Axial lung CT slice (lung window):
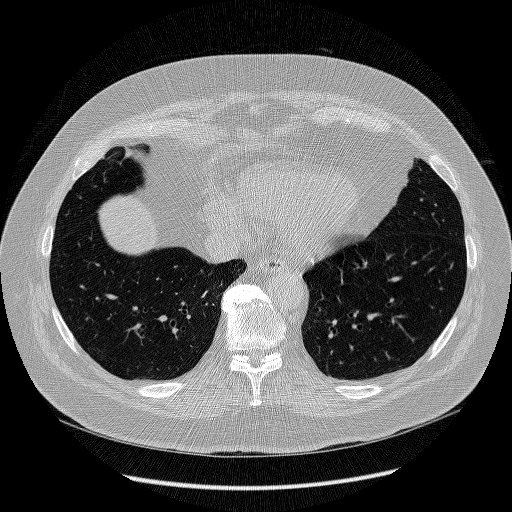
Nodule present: no